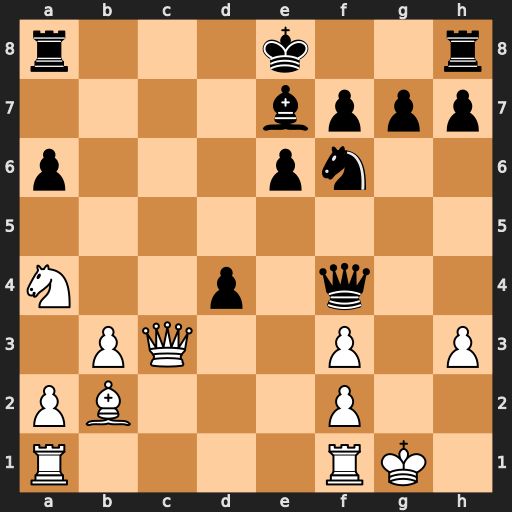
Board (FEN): r3k2r/4bppp/p3pn2/8/N2p1q2/1PQ2P1P/PB3P2/R4RK1
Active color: w
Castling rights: kq
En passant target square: -
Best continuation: Qc6+ Nd7 Qxa8+